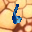
Label: 6